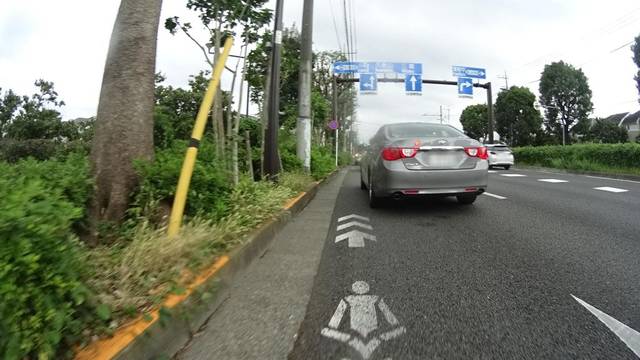
Region: Japan
Coordinates: 35.69, 139.497